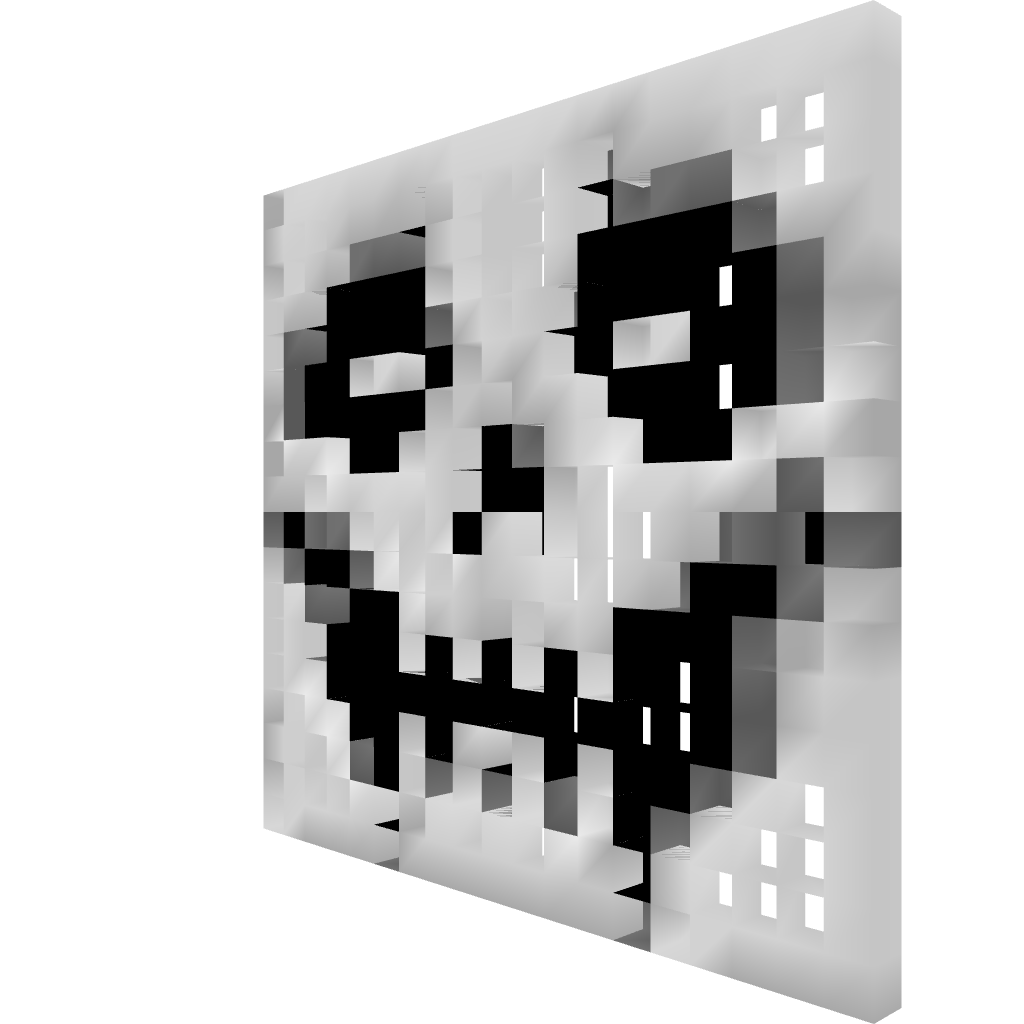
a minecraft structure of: death's head high quality